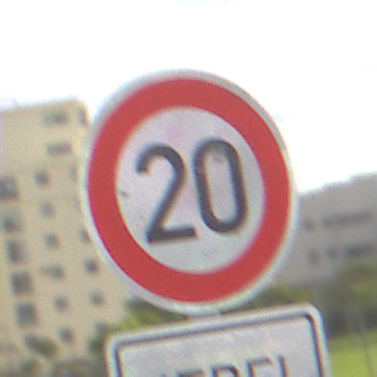
Verkehrszeichen: Geschwindigkeit20
Zusatzzeichen unten: HinweiseAufGefahrenDurchVerbaleAngabe10
Umgebung: Outdoor, Suburban
Tageszeit: MorningAfternoon
Wetter: PartlyCloudy
Licht: Natural
Jahreszeit: NotSpecified
Kontrast: HighContrast